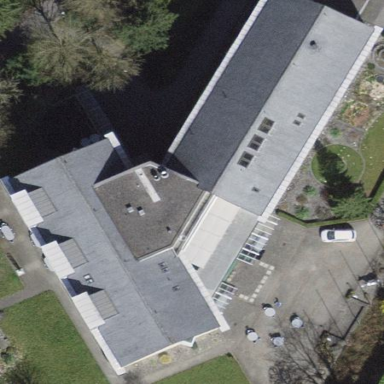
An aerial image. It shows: Nursing home building.